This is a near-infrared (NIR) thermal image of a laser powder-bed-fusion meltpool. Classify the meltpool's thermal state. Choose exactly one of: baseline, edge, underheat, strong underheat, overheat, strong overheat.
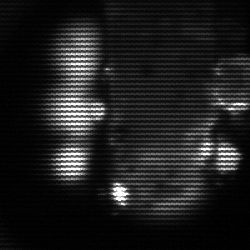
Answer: strong underheat